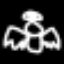
Label: angel